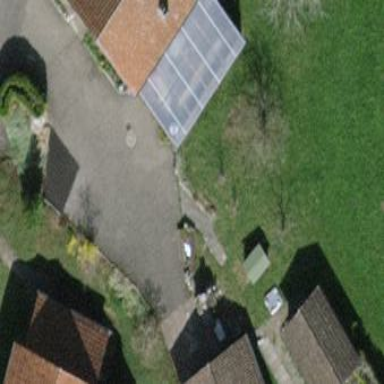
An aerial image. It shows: Garage.